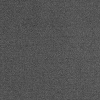
Atmospheric dust classification: dusty